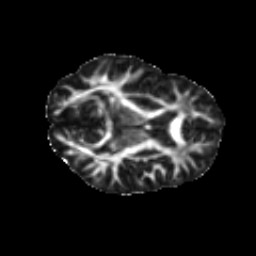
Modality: FA
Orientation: axial
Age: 17
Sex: male
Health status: ill
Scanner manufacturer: ge
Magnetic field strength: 3 T
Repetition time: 6.752 s
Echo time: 0.079 s